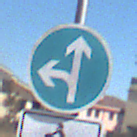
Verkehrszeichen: VorgeschriebeneFahrtrichtungGeradeausOderLinks
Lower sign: EinspurigeFahrzeugeFrei3
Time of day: MorningAfternoon
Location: Outdoor (Suburban)
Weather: PartlyCloudy
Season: NotSpecified
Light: Natural